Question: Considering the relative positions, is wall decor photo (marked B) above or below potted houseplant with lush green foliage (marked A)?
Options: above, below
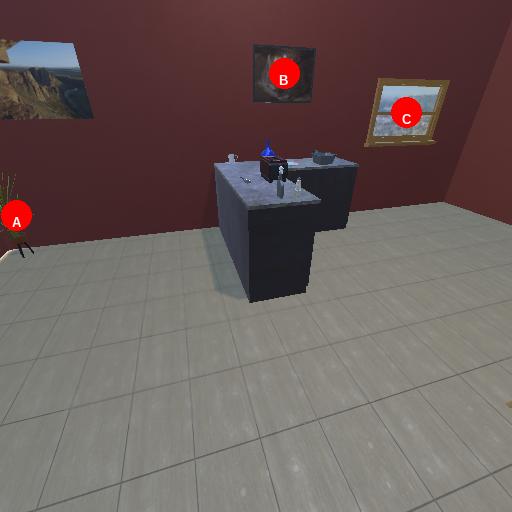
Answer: above